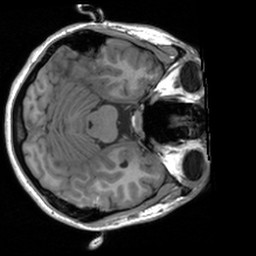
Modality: T1w
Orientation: axial
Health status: healthy
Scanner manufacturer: siemens
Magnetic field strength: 3 T
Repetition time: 1.9 s
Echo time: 0.00226 s